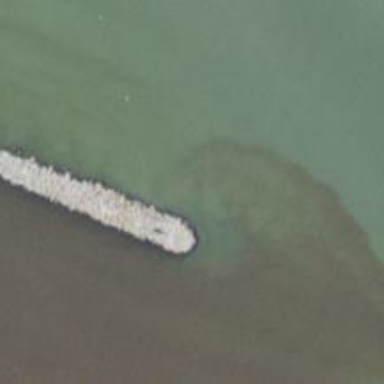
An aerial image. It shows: Breakwater structure.